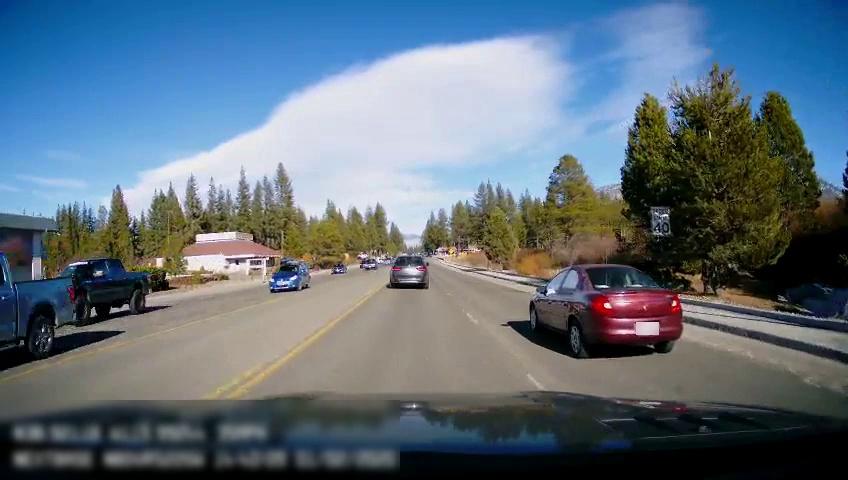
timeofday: Day
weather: Sunny
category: Drivable Space
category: Vehicles | Car
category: Vehicles | SUV
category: Vehicles | Truck
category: Vehicles | Truck
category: Vehicles | SUV
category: Vehicles | Car
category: Vehicles | SUV
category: Lanes | Opposite Lane
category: Lanes | Current Lane
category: Lanes | Current Lane
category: Traffic | Signs